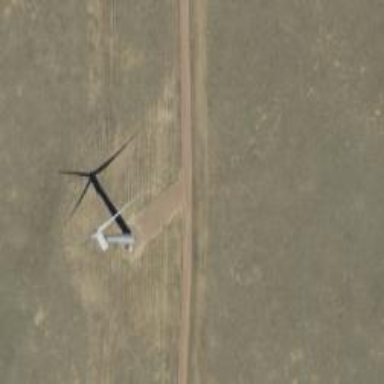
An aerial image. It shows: Wind generator using horizontal axis wind turbines.